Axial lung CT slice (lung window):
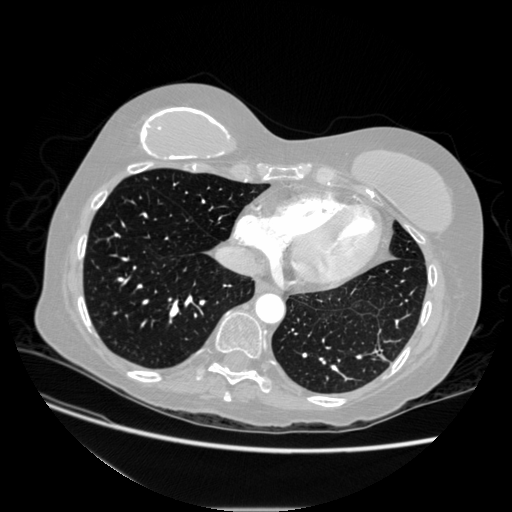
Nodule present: no